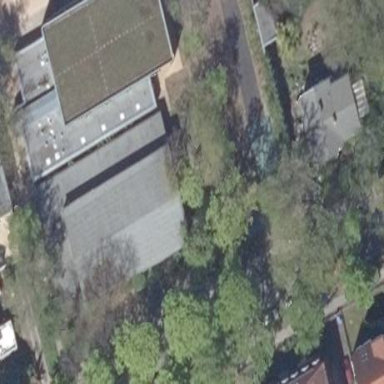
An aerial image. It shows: Sports hall building used for variety of sports and leisure activities.